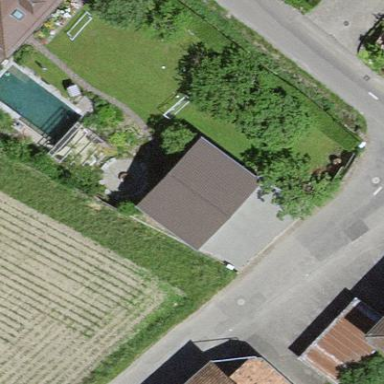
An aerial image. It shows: Garage building.